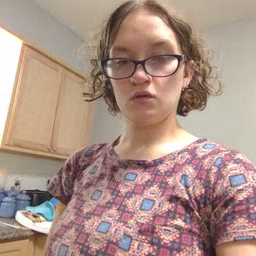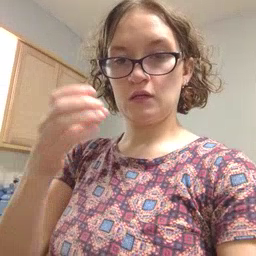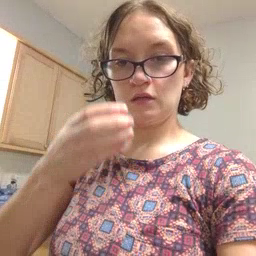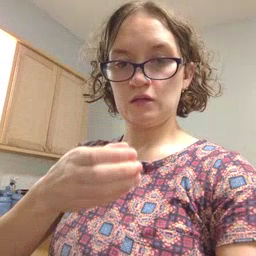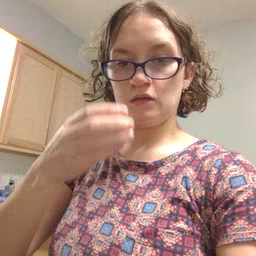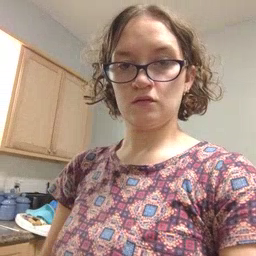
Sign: can